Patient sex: M
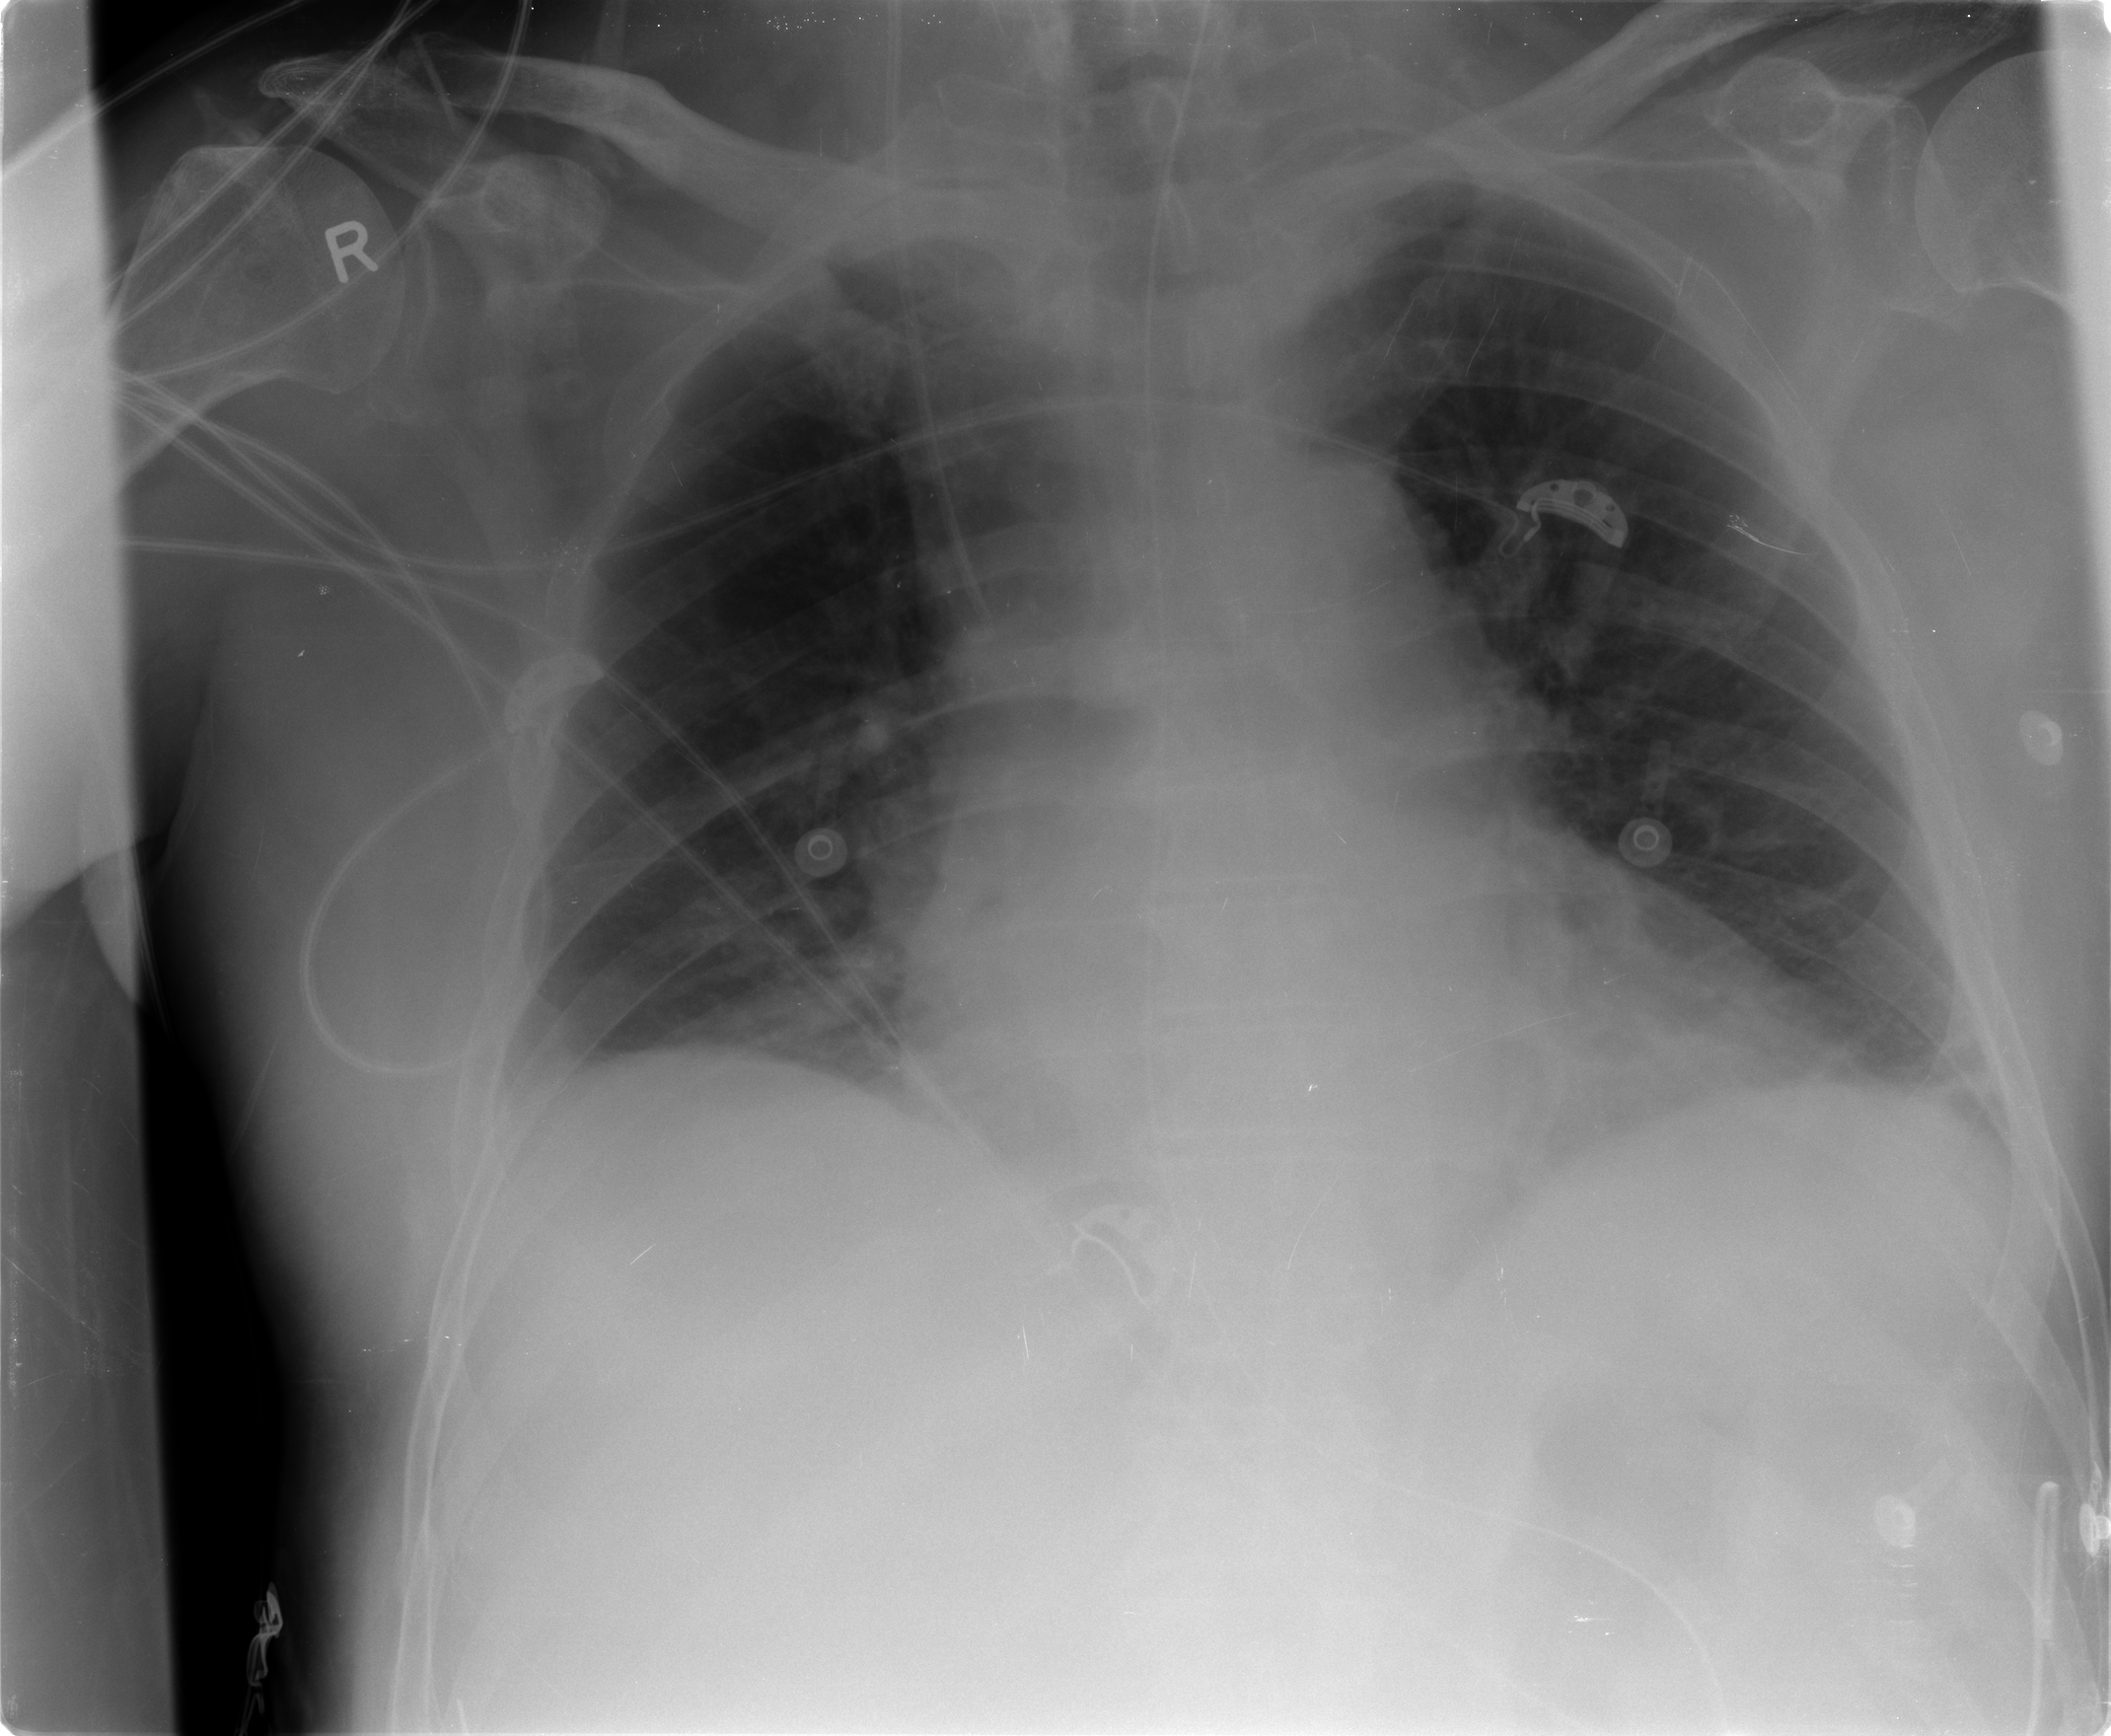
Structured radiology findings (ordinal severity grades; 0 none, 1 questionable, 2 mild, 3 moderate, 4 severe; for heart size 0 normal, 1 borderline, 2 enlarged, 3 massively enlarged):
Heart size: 2
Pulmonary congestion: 0
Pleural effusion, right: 0
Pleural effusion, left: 0
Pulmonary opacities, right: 0
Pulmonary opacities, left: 0
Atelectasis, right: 2
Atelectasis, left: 2